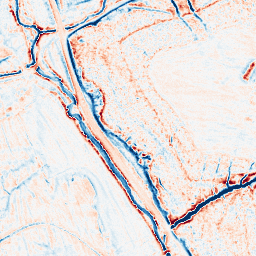
Category: edge_preserving
Decomposition family: anisotropic_diffusion
Decomposition parameters: iterations: 50
kappa: 100
gamma: 0.05
Upsampling method: edge_directed
Upsampling parameters: scale: 2
Upsampling scale: 2